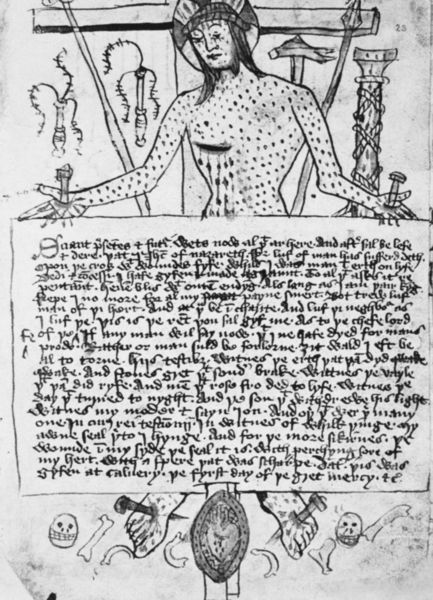
Titel: Charta Christi
Institution: London, British Library
Schlagwörter: mann, wunde, säule, säulen, zeichnung, bibel, leiche, schädel, tod, kirche, schrift, lanze, nägel, knochen, blut, buch, kreuz, druck, schwarzweiss, illustration, text, wappen, heiligenschein, totenkopf, christus, jesus, kreuzigung, stigmata, wundmale, mittelalter, heiliger, siegel, gekreuzigt, traktat, zeichung, latein, peitschen, schwrzweiss, mandorla, buchmalerei, folter, marter, male, seitenwunde, totenköpfe, manuskript, geißel, leidensmann, geisel, jesus am kreuz, folterwerkzeuge, geißeln, pein, blutend, jeseus, blutet, geißelwerkzeuge, text jesus kreuz kreuzigung knochen schriftstück, zeichnung mensch punkte alt schrift nägel, armas christi, gewölillustration